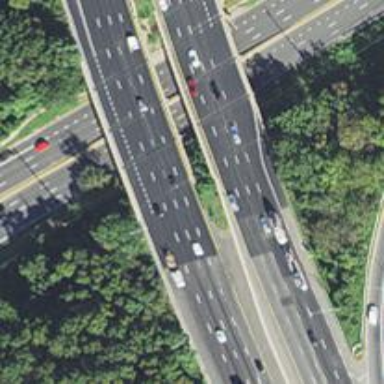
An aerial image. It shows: Motorway junction.